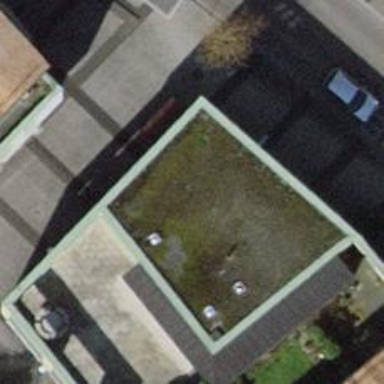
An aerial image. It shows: Bank.